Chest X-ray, AP view. Patient: 52 years old, sex F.
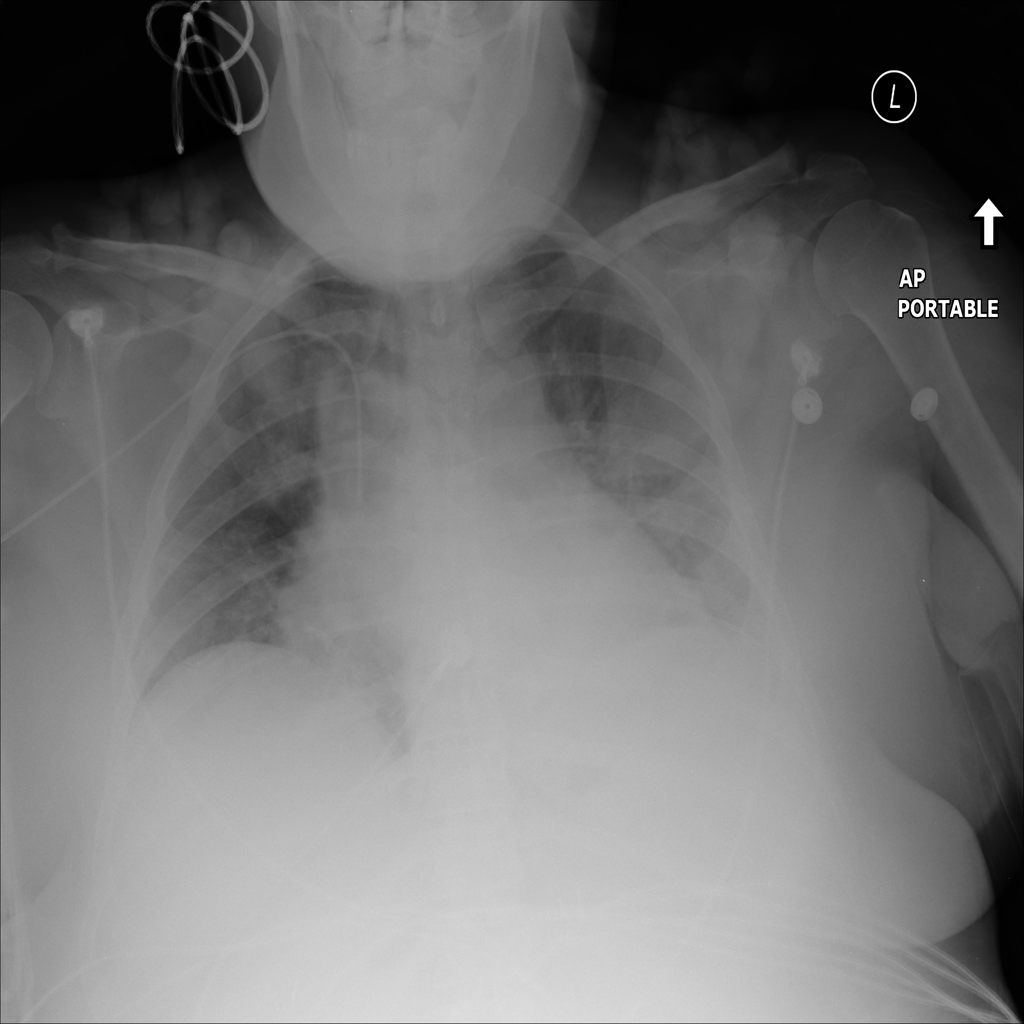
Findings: Cardiomegaly, Effusion, Infiltration